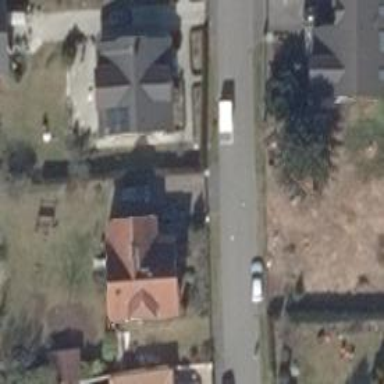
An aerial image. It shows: Driveway.